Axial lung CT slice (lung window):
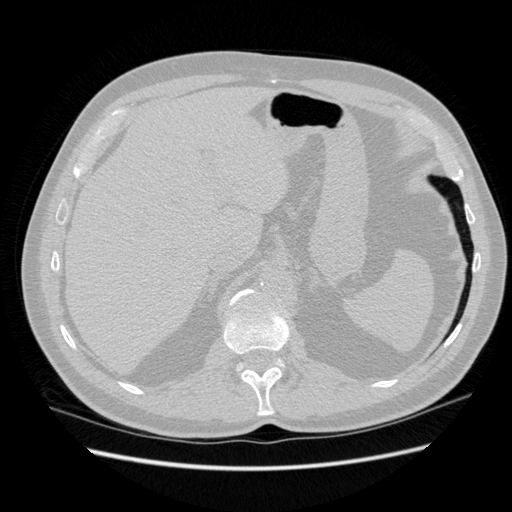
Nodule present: no